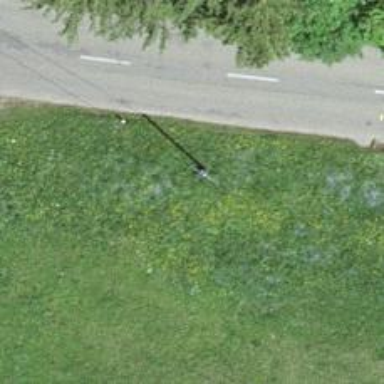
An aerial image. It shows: Power pole.